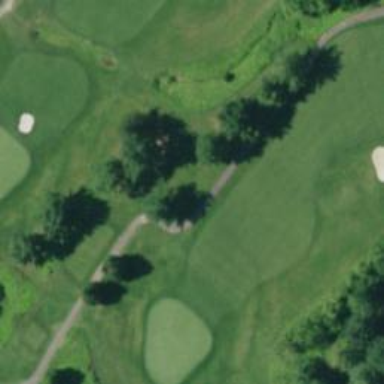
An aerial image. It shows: Path for both roads and golfers.